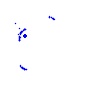
Particle: pion